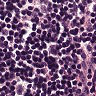
Metastatic tissue present: no